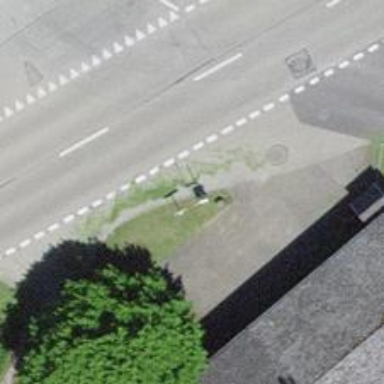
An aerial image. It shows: Bus stop with platform for public transport.